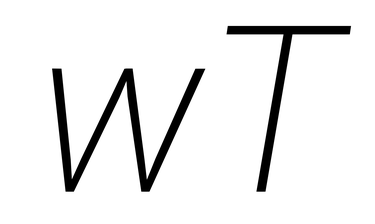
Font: Roboto-Italic_ExtraLight_Italic